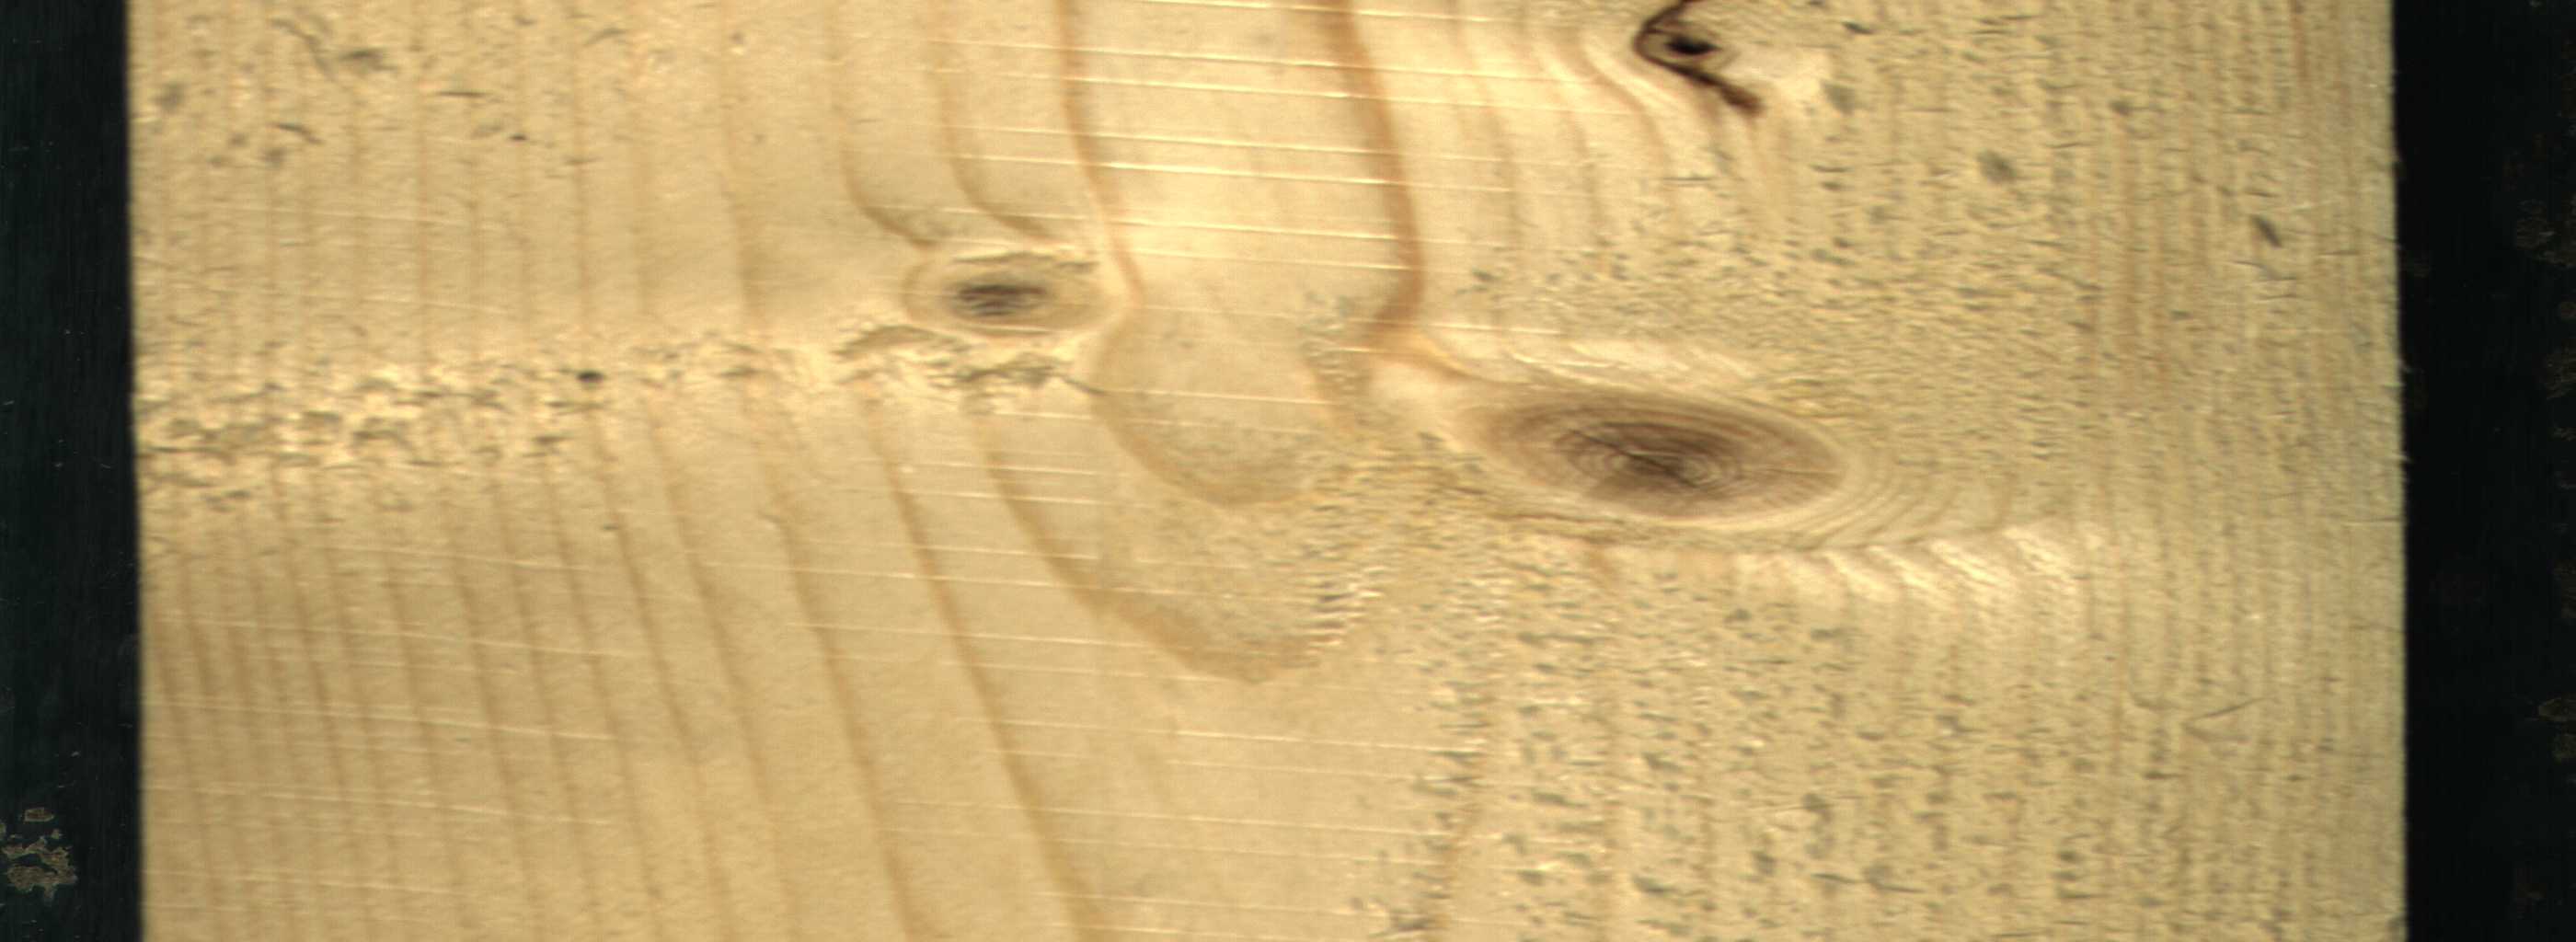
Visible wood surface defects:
Dead_Knot
Live_Knot
Live_Knot